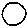
Label: circle